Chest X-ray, AP view. Patient: 20 years old, sex M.
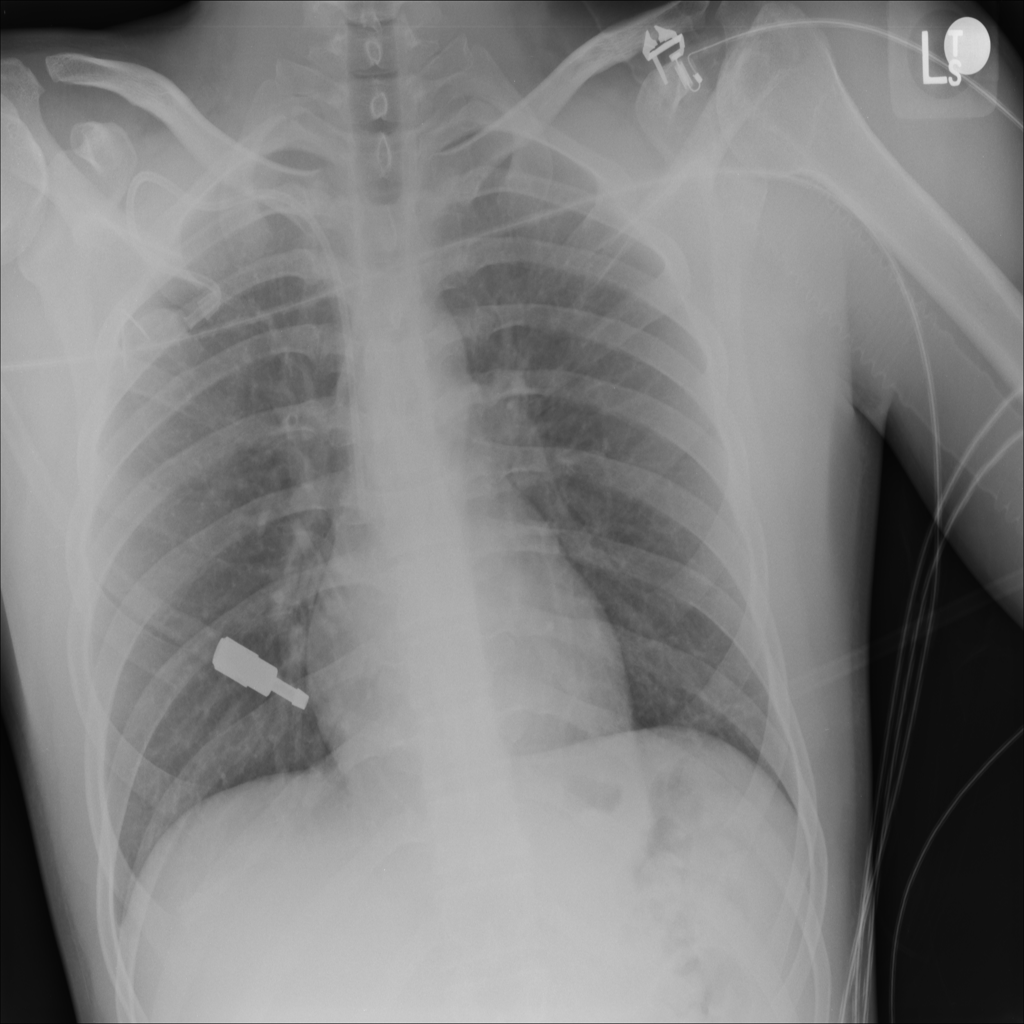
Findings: No Finding